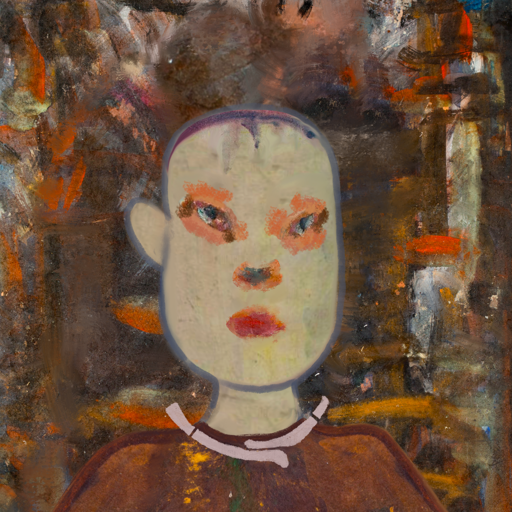
Background: GypsyQueen, Head And Neck Front: Hill_Girl, Face Front: Boggyland, Bust: Comrade, Hair Front: Blank, Head Accessory: Blank, Second Necklace: Blank, Necklace: Hypocrite_2, Baby: Blank